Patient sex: M
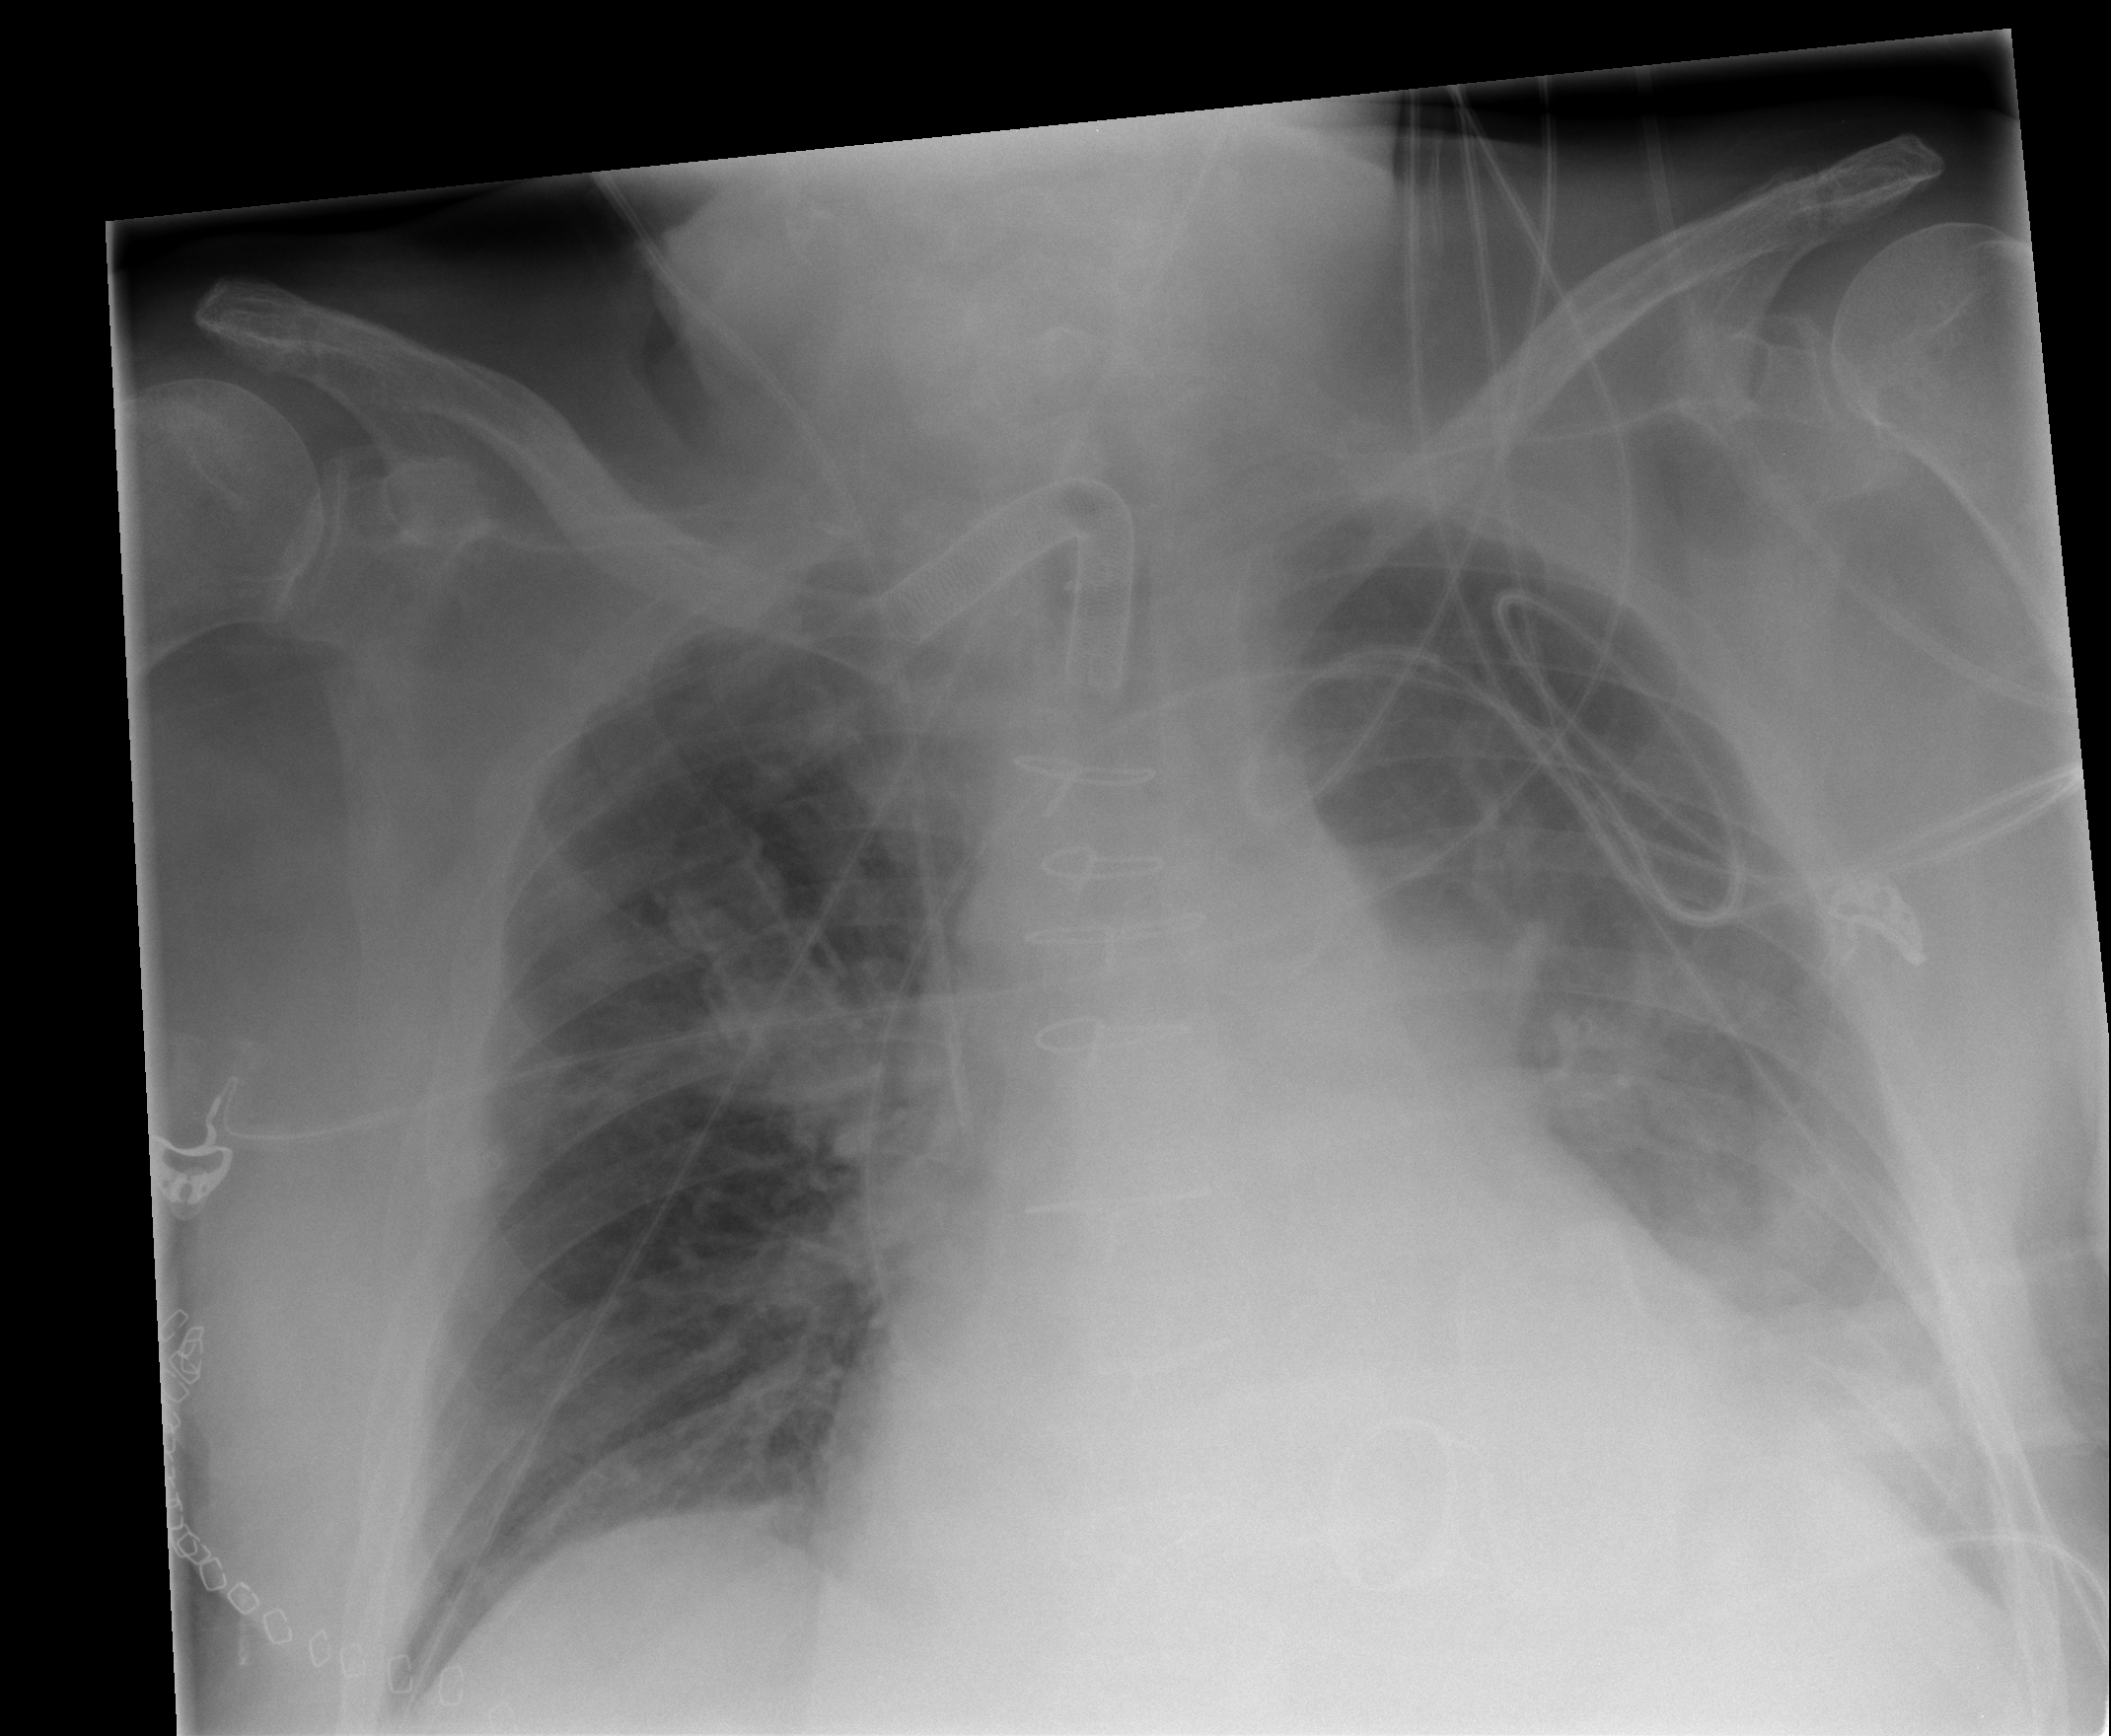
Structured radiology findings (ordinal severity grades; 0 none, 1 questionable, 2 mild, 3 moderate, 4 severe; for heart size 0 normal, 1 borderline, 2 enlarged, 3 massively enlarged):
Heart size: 2
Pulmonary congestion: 2
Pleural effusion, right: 0
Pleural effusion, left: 2
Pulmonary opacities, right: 0
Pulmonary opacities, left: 0
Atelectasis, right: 0
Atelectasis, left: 2